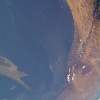
Label: water